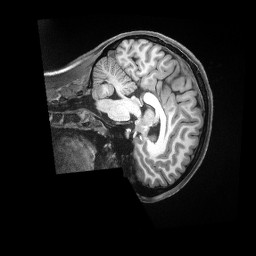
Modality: T1w
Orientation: sagittal
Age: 21
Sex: female
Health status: ill
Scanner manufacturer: siemens
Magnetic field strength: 3 T
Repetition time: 2.5 s
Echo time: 0.00181 s